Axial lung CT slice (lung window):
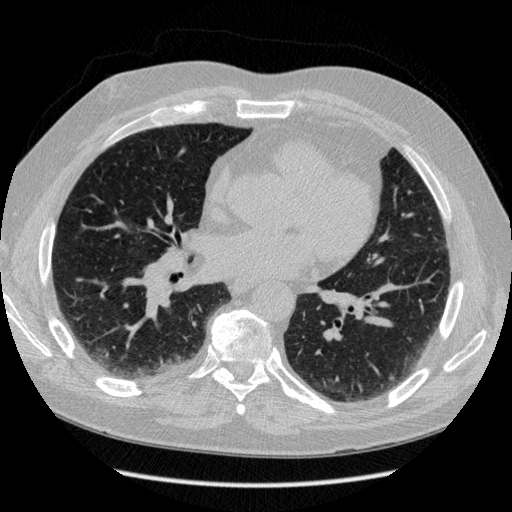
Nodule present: yes
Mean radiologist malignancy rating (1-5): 2.667